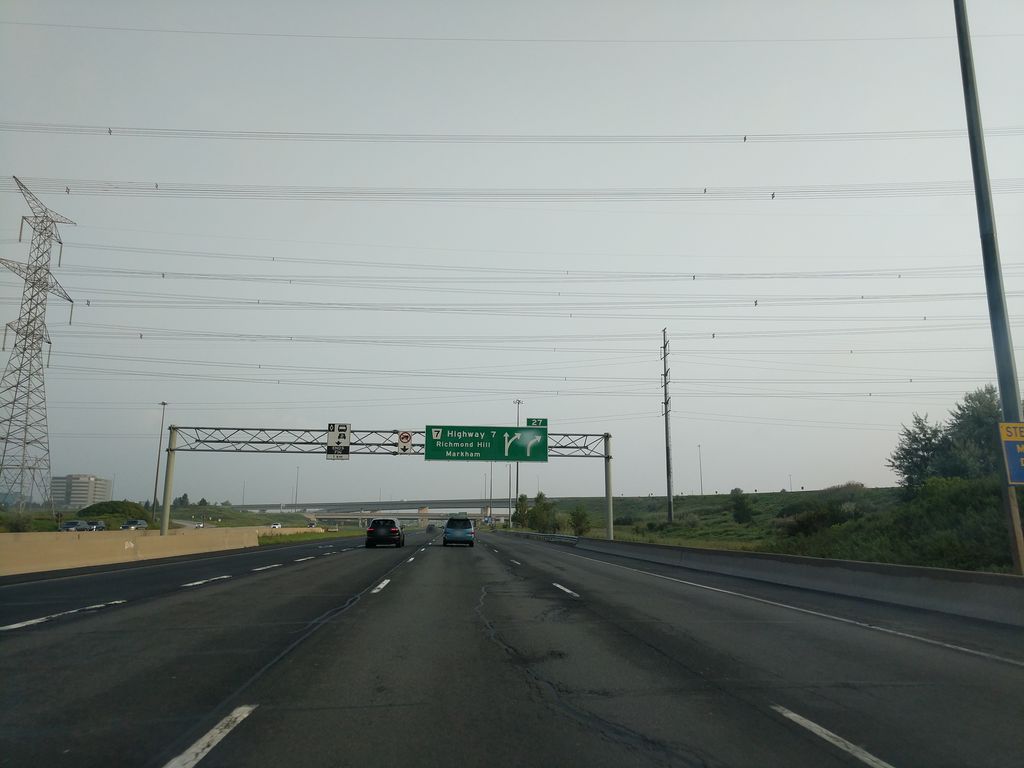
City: toronto